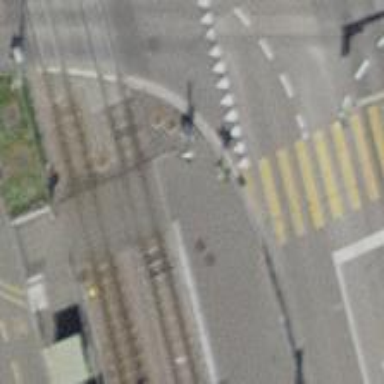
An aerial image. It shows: Crossing for the railway.